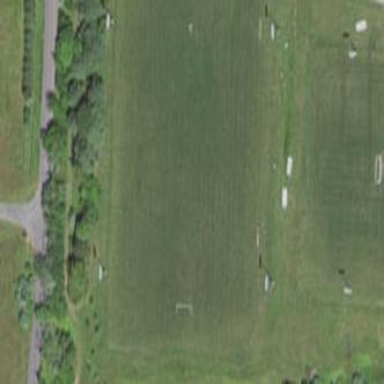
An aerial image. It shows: Grass pitch designated for American football.